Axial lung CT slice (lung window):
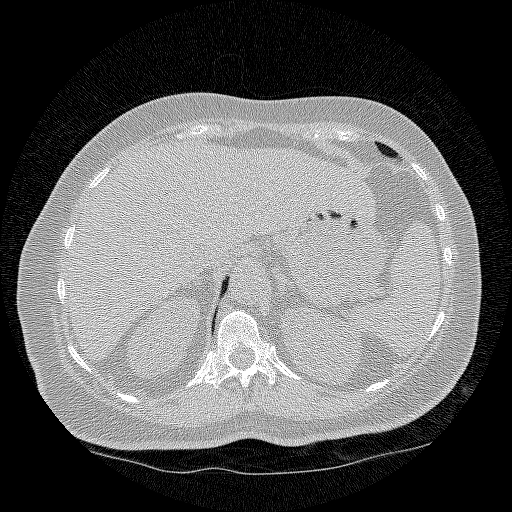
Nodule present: no